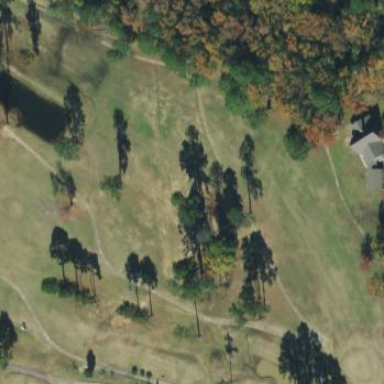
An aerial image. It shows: Golf fairway surrounded by grass.